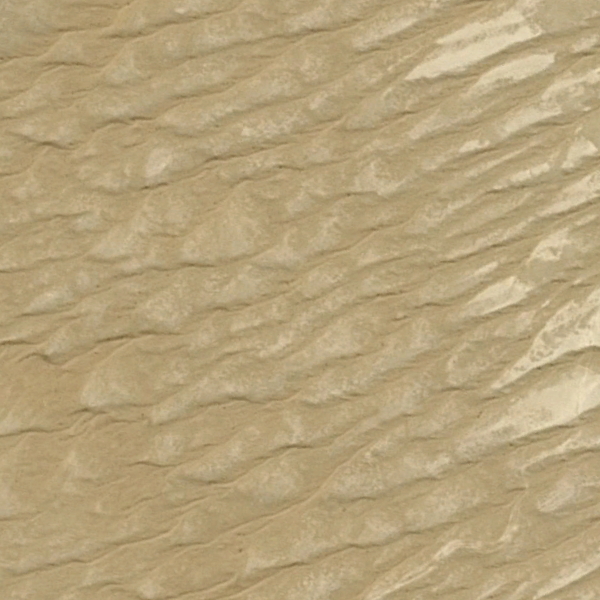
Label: Desert